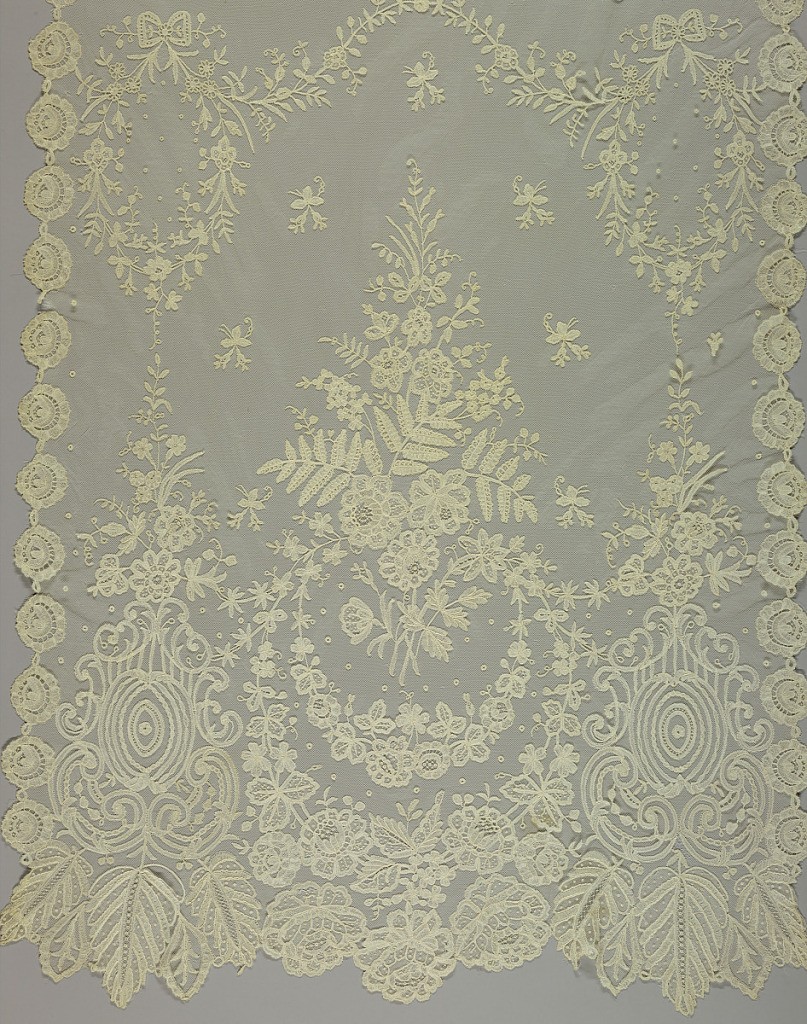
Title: Stole
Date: ca. 1850
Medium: linen Technique: bobbin lace applique on net
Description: Stole of machine net appliqued using bobbin lace in an allover floral design.